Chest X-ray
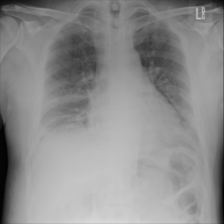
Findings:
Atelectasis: positive
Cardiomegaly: negative
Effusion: negative
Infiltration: positive
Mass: negative
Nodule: negative
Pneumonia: negative
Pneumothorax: negative
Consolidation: negative
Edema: negative
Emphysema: negative
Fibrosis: negative
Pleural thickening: negative
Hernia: negative